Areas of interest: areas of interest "Xinzhuang Jesus Church"
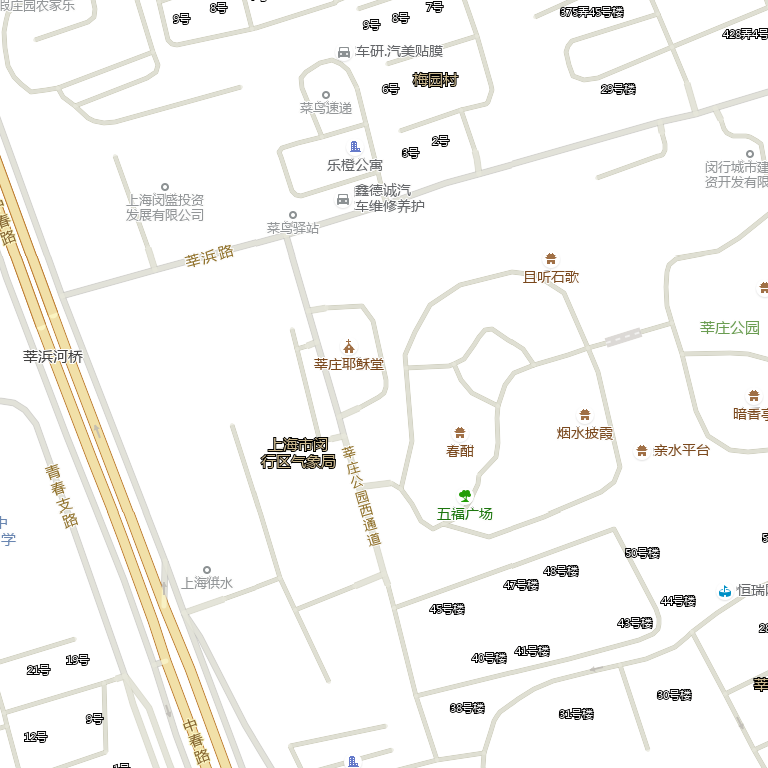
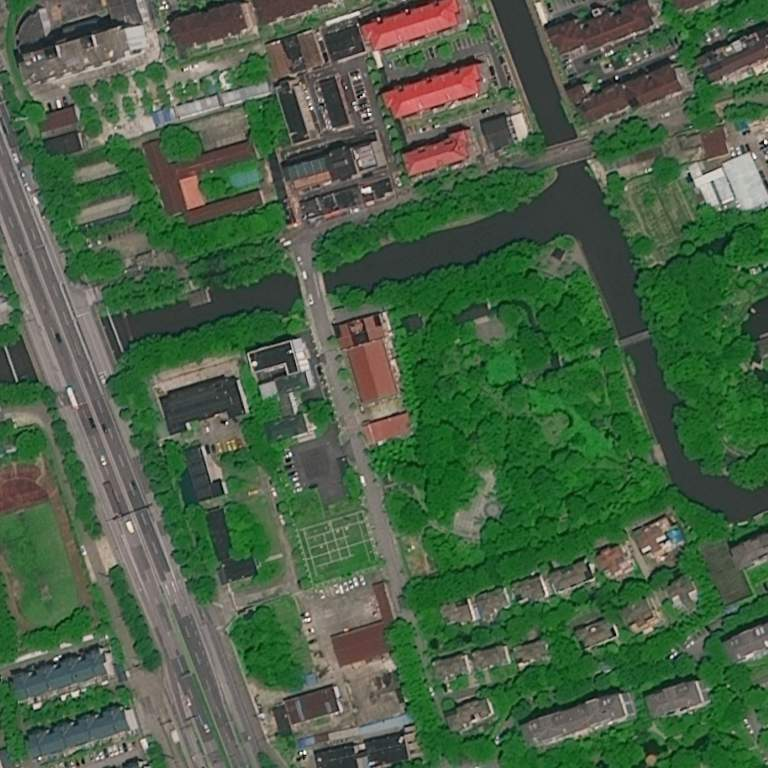